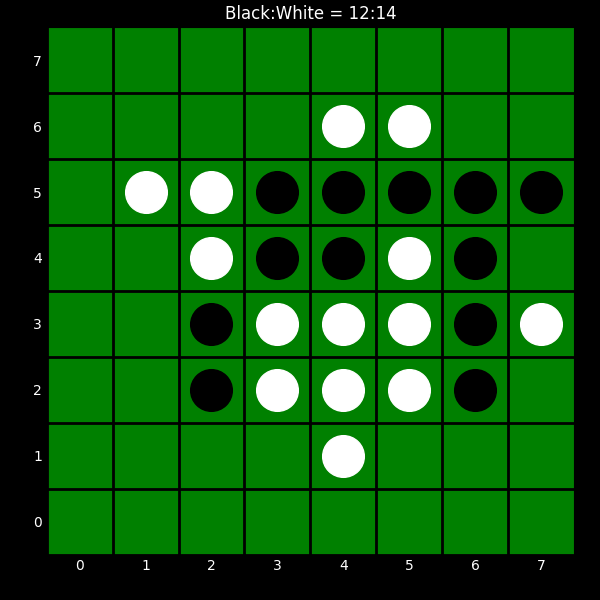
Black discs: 12
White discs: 14